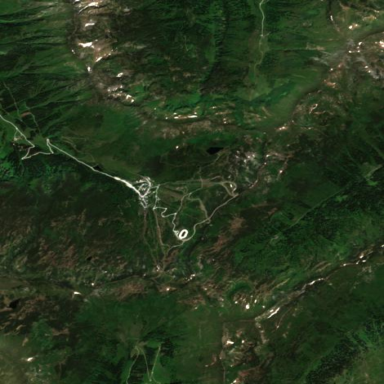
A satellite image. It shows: Winter sports area for skiing activities.